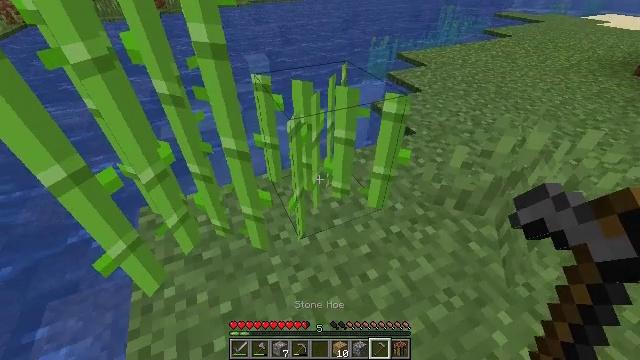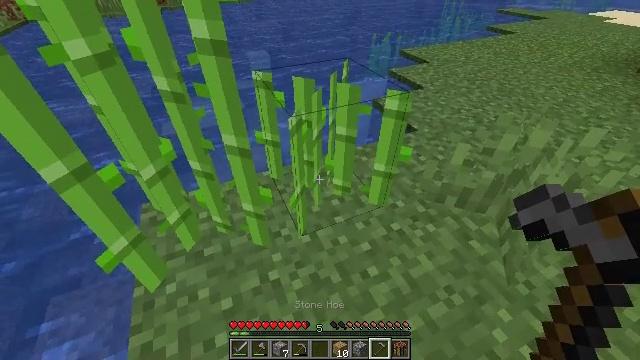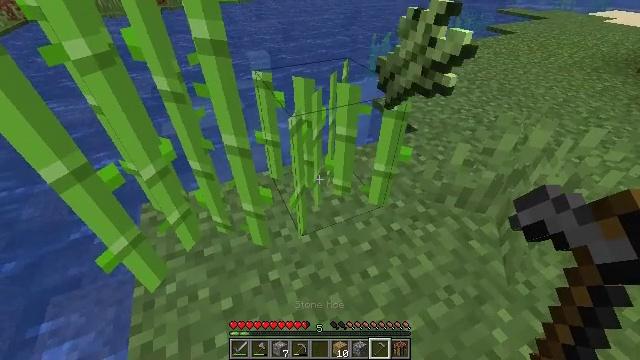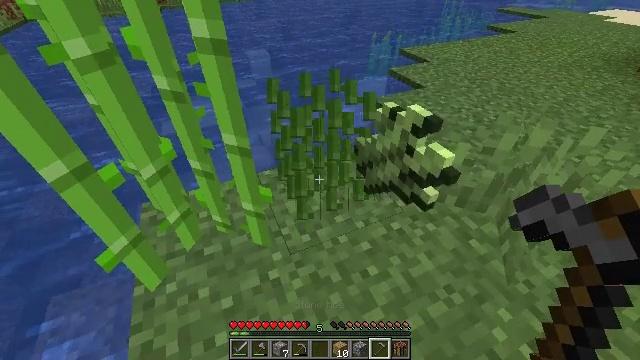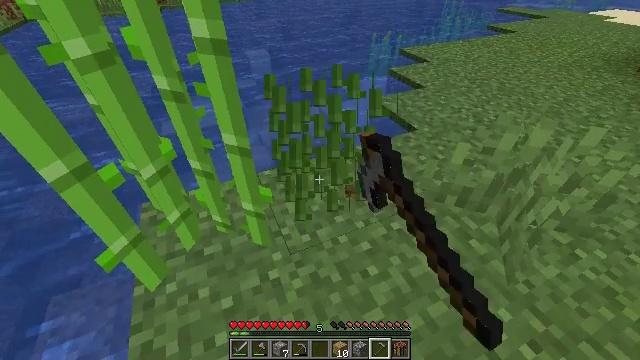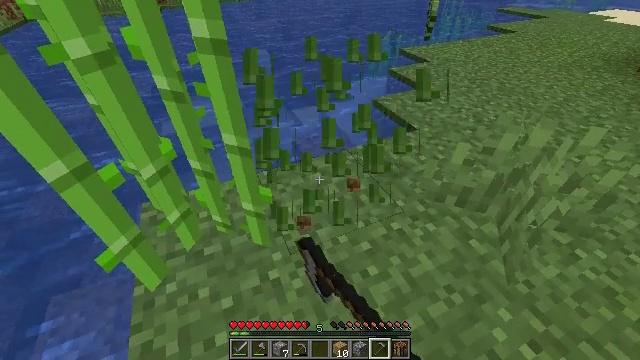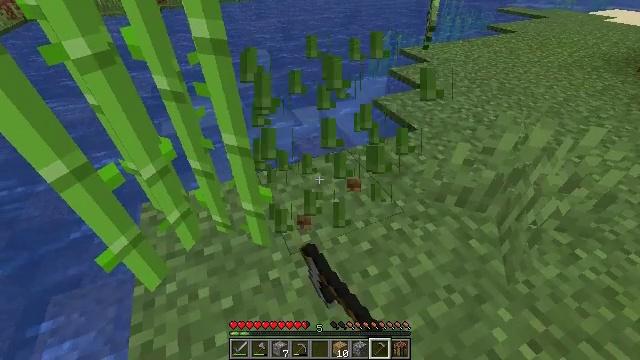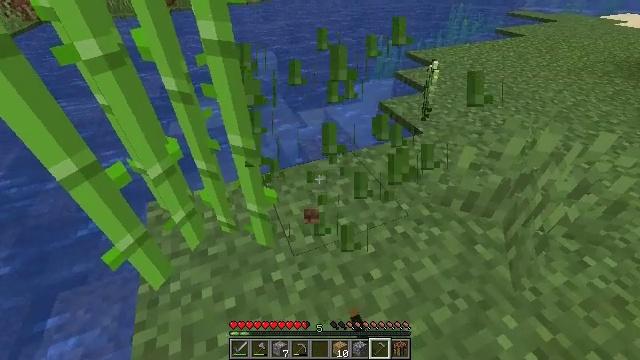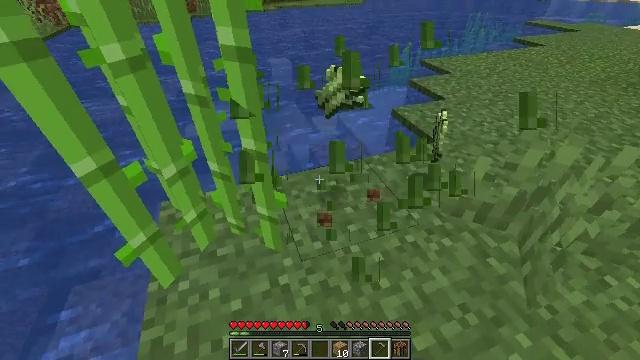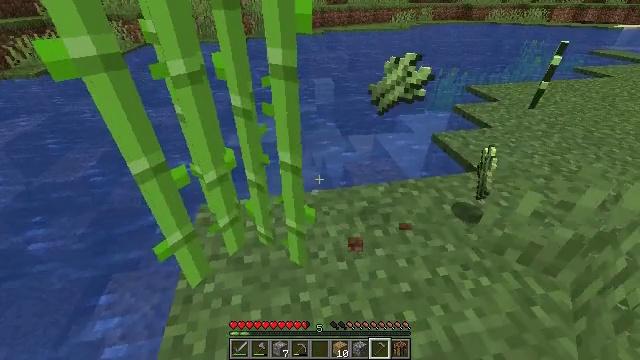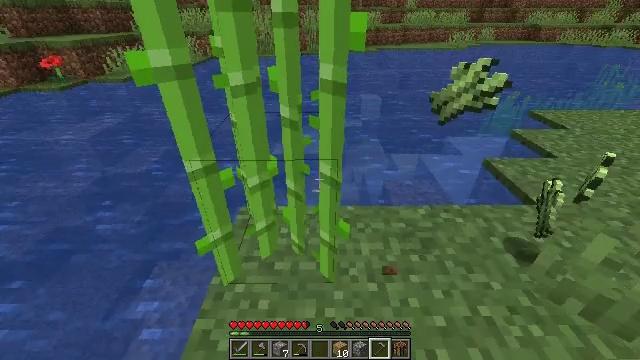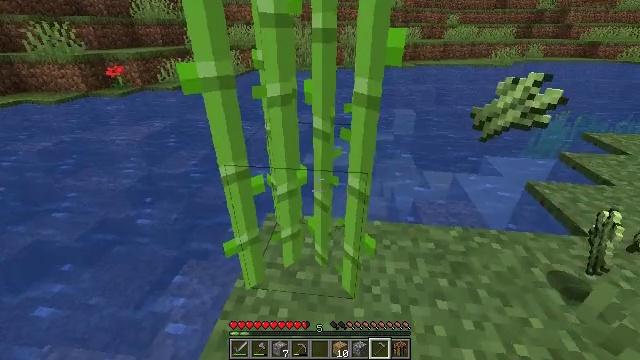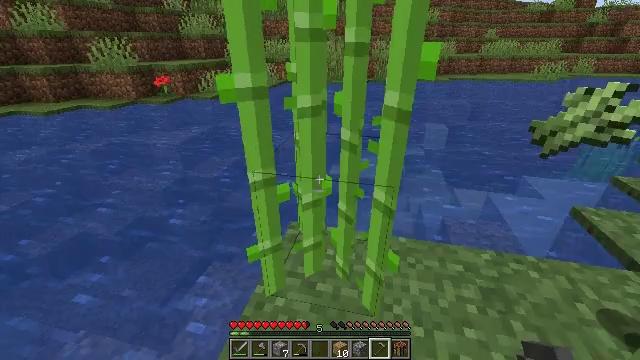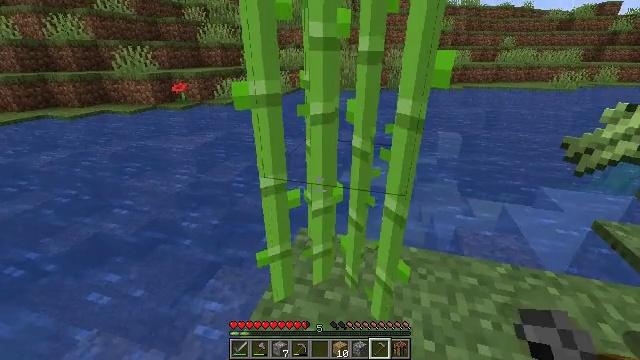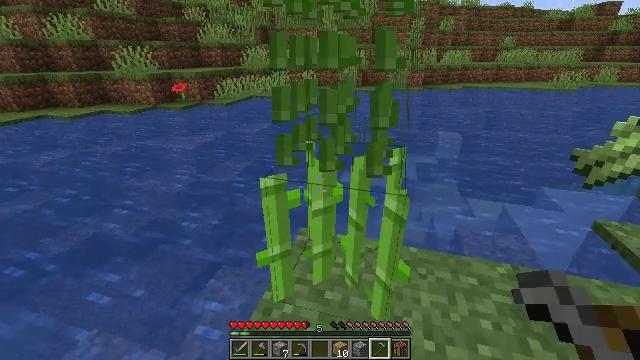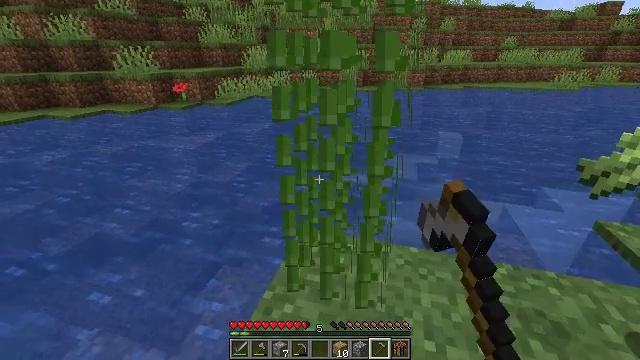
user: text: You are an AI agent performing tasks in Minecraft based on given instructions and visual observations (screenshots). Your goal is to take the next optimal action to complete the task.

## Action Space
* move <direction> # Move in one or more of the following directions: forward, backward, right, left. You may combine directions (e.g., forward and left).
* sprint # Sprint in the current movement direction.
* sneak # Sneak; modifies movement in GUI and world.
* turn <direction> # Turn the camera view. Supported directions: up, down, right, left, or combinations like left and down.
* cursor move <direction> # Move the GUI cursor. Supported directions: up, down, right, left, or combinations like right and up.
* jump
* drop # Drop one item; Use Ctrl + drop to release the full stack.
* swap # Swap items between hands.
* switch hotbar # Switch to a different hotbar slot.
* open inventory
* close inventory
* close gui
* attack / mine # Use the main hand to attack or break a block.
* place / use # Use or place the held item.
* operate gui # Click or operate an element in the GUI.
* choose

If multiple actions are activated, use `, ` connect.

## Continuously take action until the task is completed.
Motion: motion action
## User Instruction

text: Gather sugar cane for crafting.
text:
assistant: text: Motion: no_op
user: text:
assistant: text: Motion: no_op
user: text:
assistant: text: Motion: attack / mine
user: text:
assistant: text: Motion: attack / mine
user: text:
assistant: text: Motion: attack / mine
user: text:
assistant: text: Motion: no_op
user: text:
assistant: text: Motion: turn left
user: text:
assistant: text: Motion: turn left and up
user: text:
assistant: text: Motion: turn left and up
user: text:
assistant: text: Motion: turn left and up
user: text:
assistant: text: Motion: turn left and up
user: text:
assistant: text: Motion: turn left and up
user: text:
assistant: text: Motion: turn left and up
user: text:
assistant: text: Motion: attack / mine
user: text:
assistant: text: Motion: attack / mine
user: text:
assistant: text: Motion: attack / mine
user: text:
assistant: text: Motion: no_op
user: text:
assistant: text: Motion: no_op
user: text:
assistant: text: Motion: turn up
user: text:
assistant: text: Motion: turn right and up
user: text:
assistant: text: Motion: turn right and up
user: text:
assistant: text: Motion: turn up
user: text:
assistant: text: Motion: no_op
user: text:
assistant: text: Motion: no_op
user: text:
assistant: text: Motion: turn right and up
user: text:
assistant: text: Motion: turn right and up
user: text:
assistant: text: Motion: turn up
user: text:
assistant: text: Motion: no_op
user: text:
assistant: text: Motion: no_op
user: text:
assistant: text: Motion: move forward